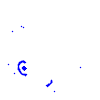
Particle: pion